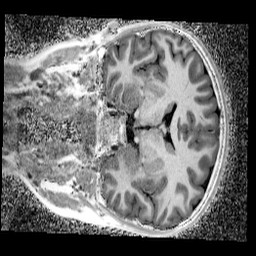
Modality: UNIT1_denoised
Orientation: coronal
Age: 11
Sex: male
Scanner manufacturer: siemens
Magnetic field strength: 3 T
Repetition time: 4 s
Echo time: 0.00299 s